Interaction volume radius: 10 \u00c5
Interaction volume height: 10 \u00c5
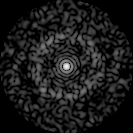
Disorder parameter: 0.8174